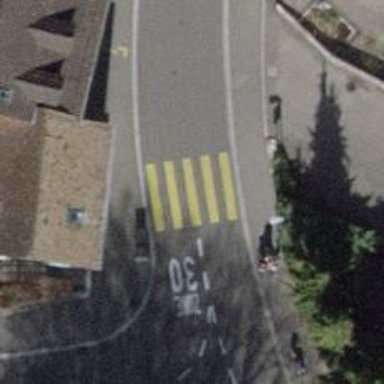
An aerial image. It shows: Uncontrolled zebra crossing on the road.